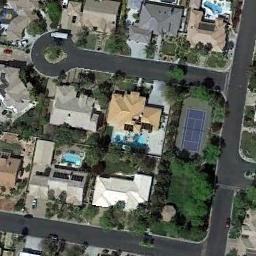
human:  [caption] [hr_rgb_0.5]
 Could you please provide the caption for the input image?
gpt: Tennis court and swimming pool in the middle of a residential area surrounded by trees .

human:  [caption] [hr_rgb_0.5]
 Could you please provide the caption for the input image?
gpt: The tennis court is next to some buildings and trees .

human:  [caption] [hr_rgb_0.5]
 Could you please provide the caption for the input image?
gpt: Two rows of cars were parked beside the tennis court .

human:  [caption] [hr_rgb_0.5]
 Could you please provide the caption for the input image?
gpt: There are many different shapes and sizes of buildings next to the tennis courts .

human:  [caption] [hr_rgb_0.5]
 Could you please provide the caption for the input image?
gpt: There are some buildings around the tennis court .